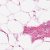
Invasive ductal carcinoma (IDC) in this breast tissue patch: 0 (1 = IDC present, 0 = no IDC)